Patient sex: F
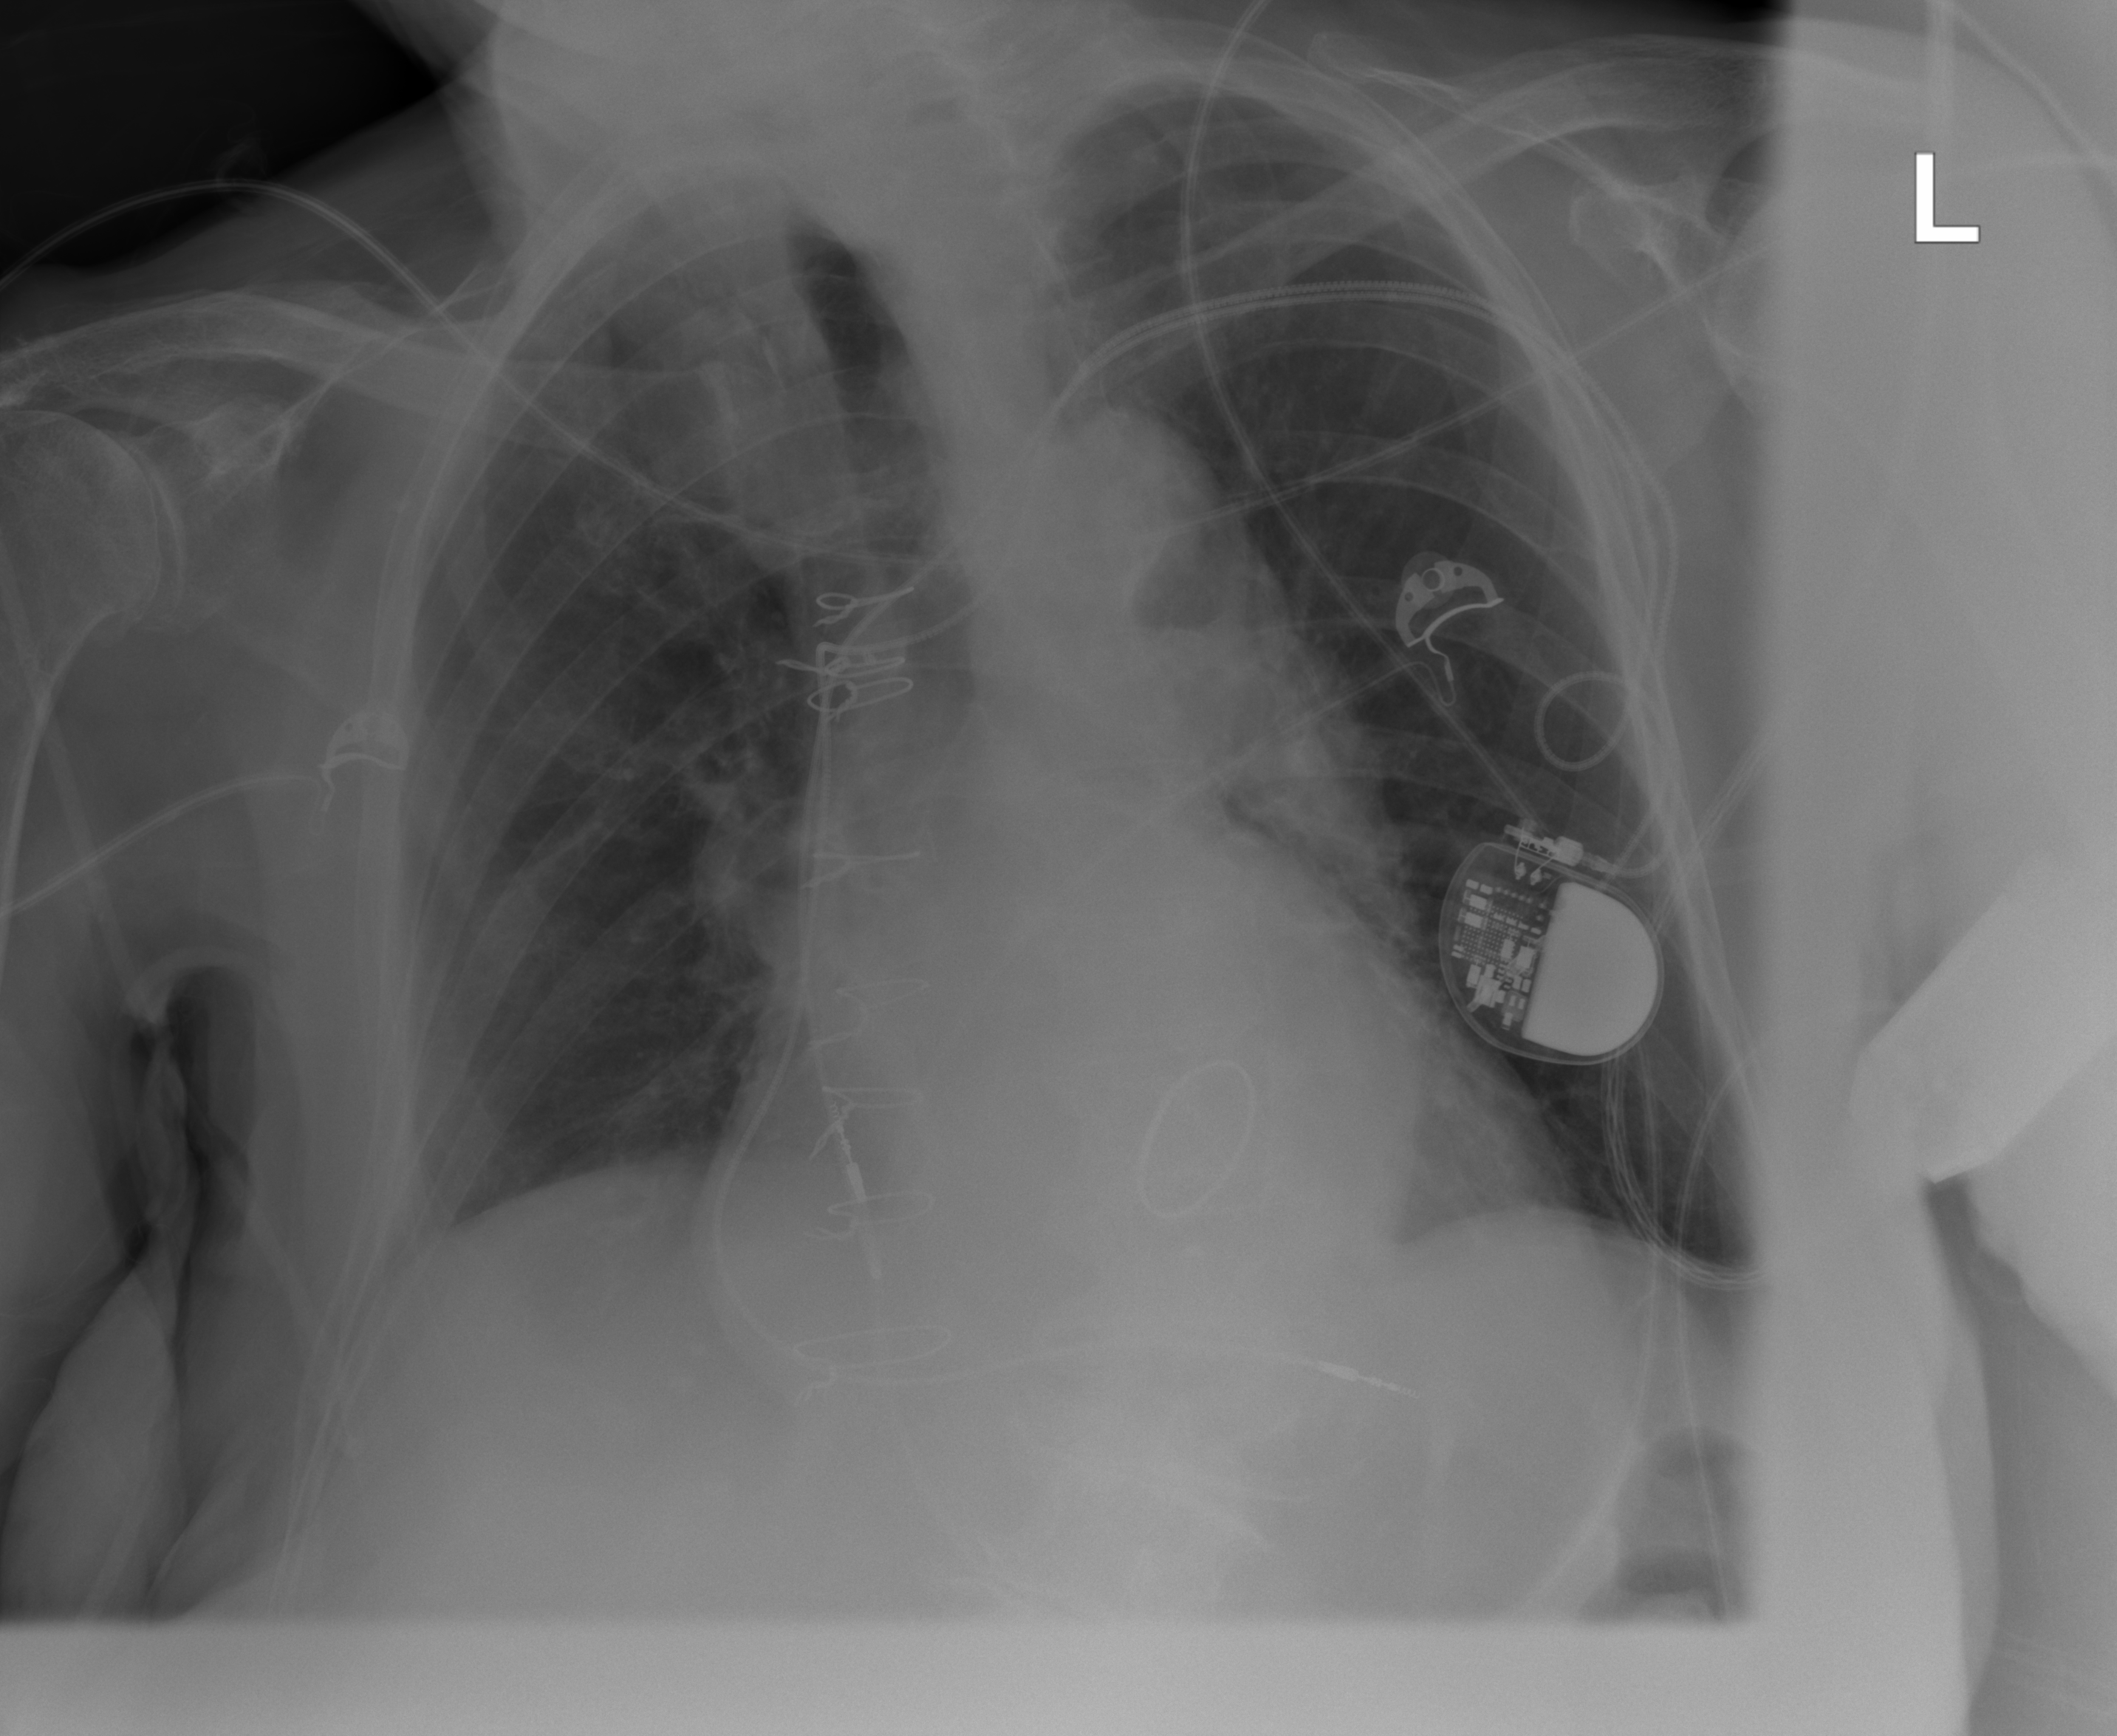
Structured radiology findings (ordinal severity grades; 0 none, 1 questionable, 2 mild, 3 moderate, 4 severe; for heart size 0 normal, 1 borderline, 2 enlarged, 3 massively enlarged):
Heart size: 1
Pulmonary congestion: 2
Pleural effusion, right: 1
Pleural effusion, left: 2
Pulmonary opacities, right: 0
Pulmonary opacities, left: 0
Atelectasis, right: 2
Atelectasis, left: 0